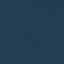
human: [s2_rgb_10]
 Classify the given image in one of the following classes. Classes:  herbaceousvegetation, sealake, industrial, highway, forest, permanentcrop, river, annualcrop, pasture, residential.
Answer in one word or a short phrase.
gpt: SeaLake